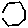
Label: hexagon